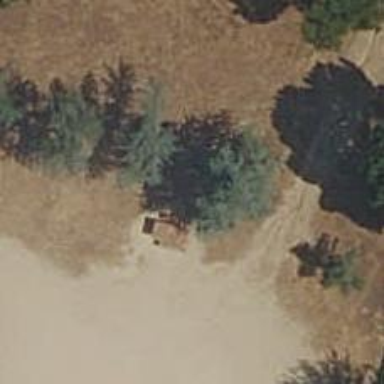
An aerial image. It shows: Picnic table located in leisure land area.